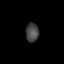
Tissue: prostate
Cell type: Epithelial cells
Senescence score: 0.3219
Nuclear area (px): 240
Mean DAPI intensity: 69.933